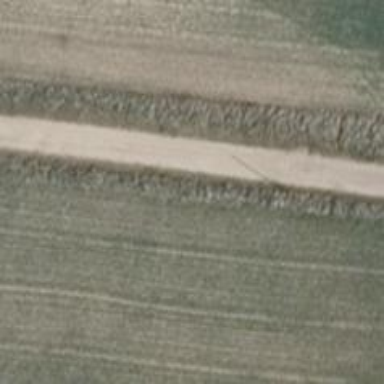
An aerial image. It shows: Dirt track road with grade3 tracktype.